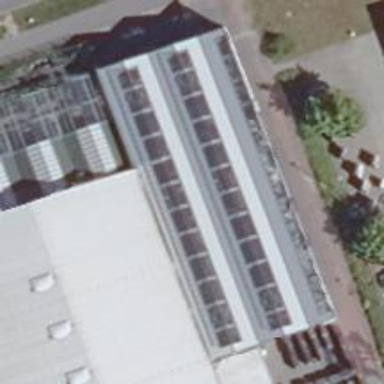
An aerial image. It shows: Garden center.